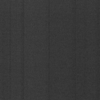
Label: dusty